RGB frame:
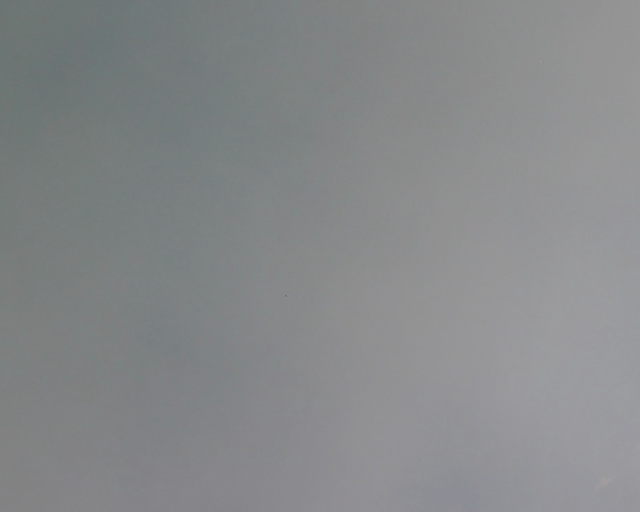
Thermal frame:
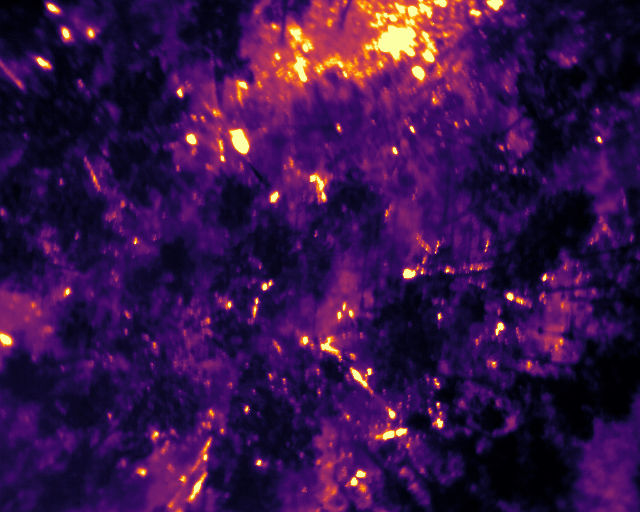
Captured: 2026-02-27 02:41:35
Pixels at or above 80 °C: 2166 (fraction of frame: 0.00661)